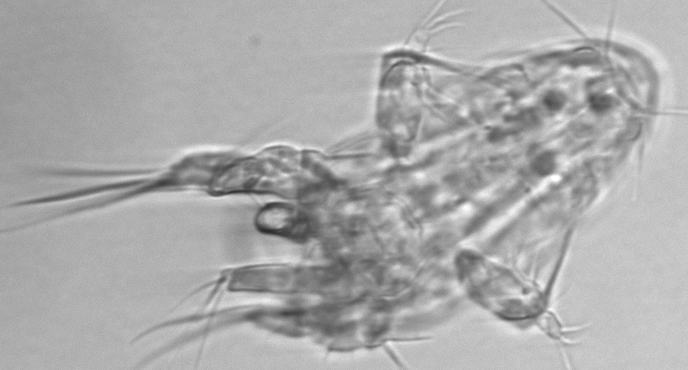
Label: Copepod_nauplii